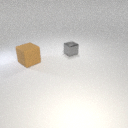
small gray metal cube behind large brown rubber cube